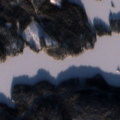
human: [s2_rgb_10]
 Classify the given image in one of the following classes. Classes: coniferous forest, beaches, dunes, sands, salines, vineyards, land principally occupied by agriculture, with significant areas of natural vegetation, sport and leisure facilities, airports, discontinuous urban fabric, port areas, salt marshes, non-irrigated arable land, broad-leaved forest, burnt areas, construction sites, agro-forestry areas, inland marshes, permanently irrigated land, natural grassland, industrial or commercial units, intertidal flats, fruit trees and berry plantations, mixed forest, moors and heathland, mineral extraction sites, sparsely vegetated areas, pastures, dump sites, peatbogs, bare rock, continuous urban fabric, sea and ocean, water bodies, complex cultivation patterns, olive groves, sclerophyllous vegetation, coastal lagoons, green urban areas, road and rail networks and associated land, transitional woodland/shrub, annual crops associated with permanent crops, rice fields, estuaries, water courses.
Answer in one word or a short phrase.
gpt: coniferous forest, mixed forest, water bodies